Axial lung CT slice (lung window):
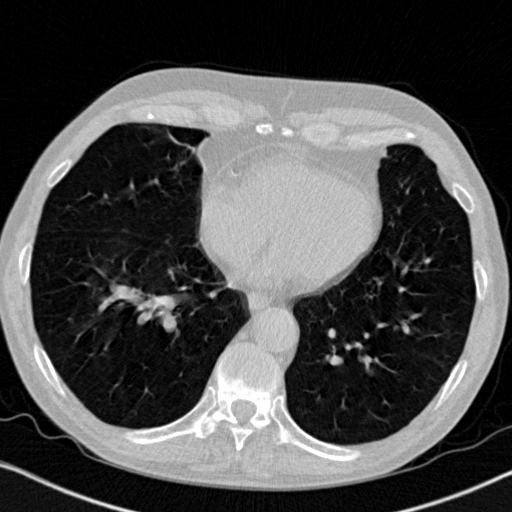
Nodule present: no